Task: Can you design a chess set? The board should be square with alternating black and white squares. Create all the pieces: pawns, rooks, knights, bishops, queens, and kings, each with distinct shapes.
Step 2408:
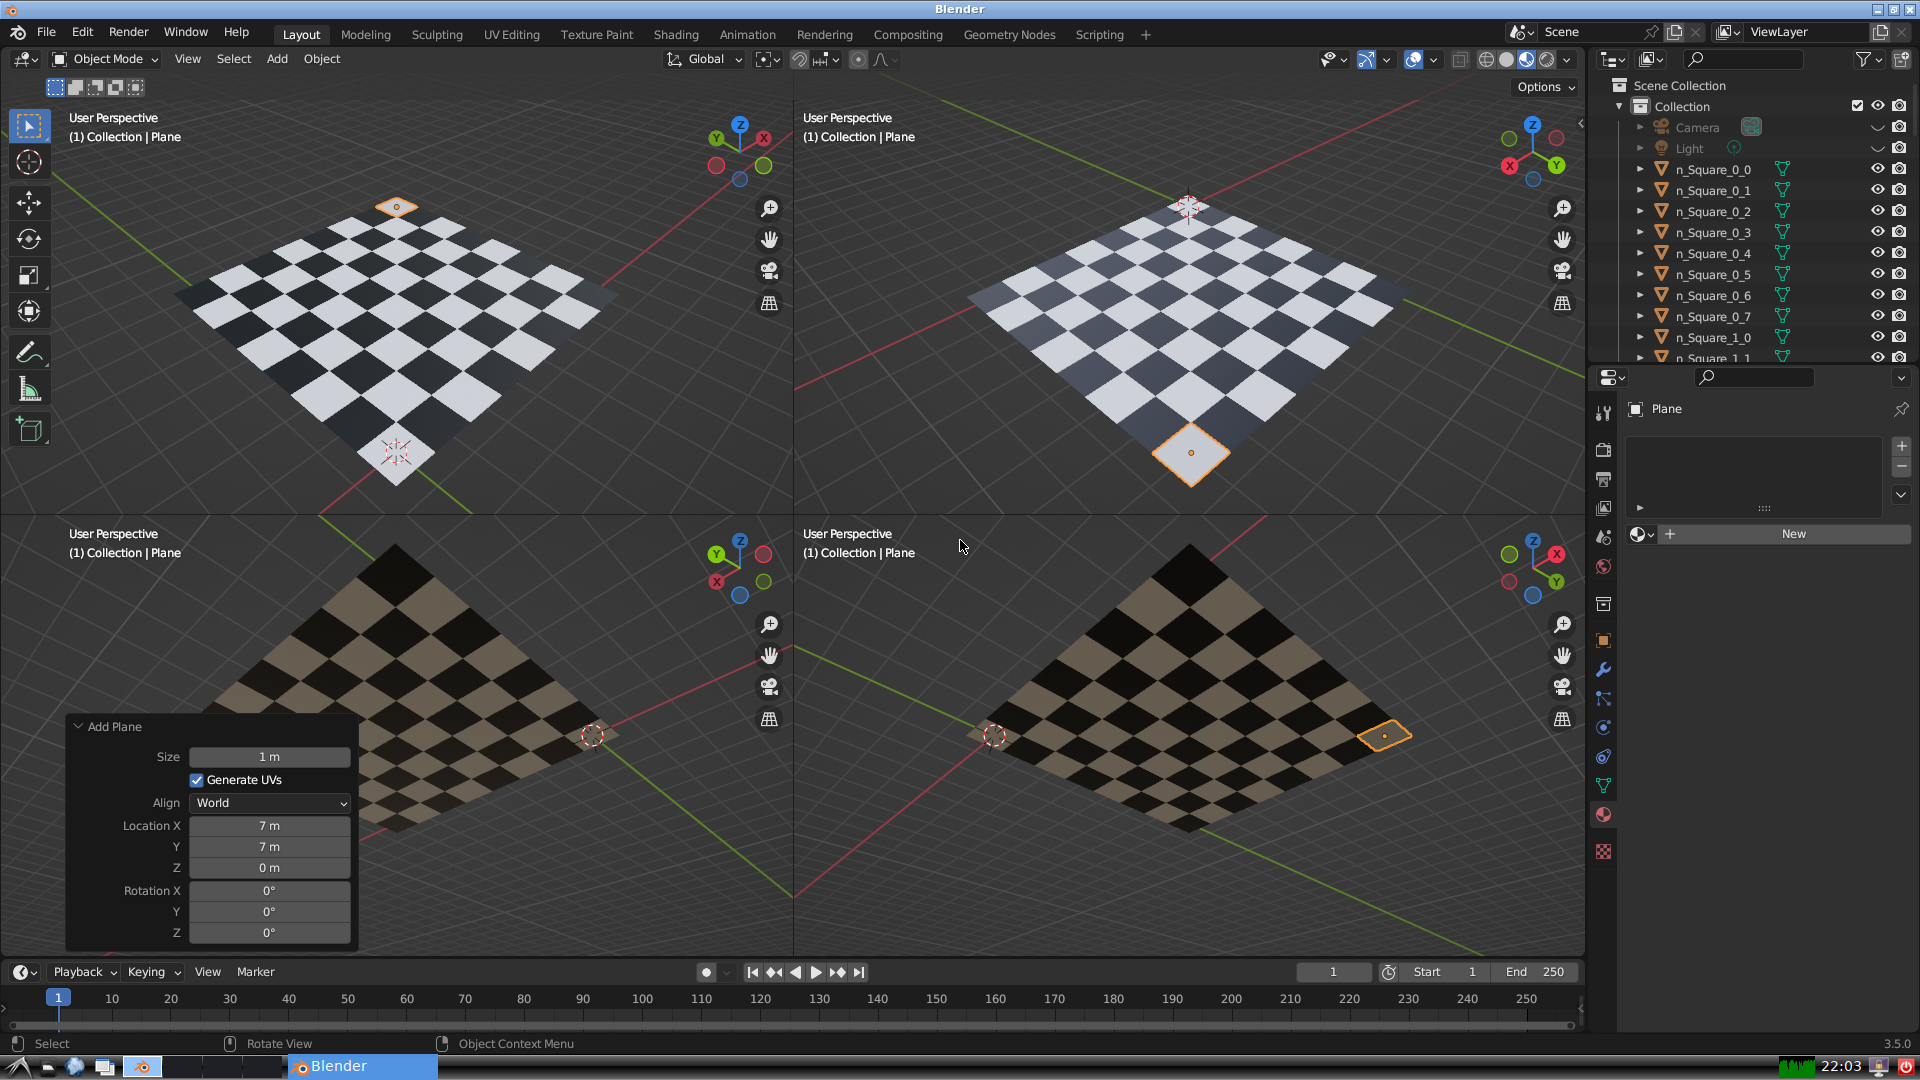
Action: {"key_press": ['Ctrl, Home']}